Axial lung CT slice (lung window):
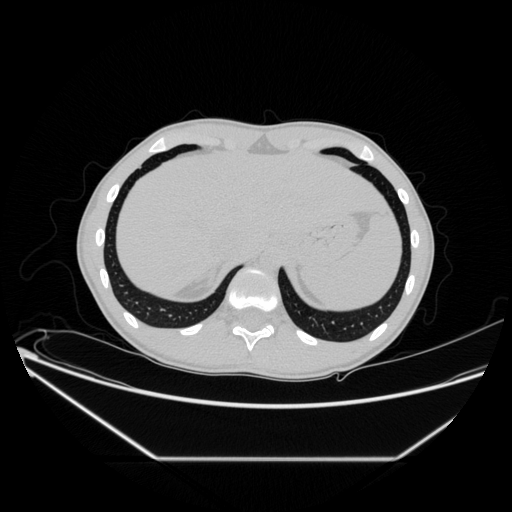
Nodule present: no